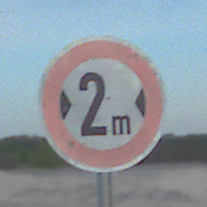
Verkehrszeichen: TatsaechlicheBreite2
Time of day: SunriseSunset
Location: Outdoor (Beach)
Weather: PartlyCloudy
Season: NotSpecified
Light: Natural